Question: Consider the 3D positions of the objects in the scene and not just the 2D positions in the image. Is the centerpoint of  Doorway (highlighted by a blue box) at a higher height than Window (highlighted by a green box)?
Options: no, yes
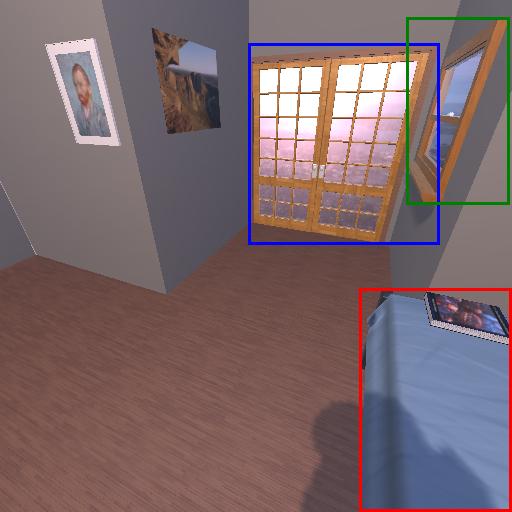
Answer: no